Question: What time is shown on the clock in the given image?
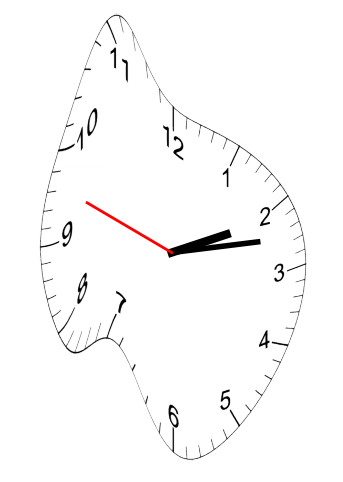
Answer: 02:12:48